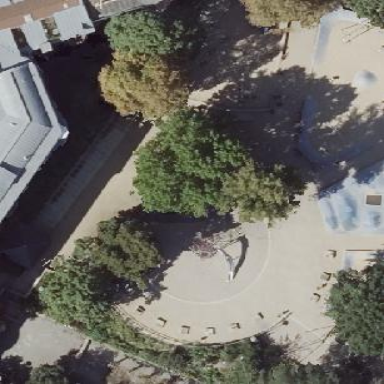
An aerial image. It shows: Sandpit playground with natural sand.